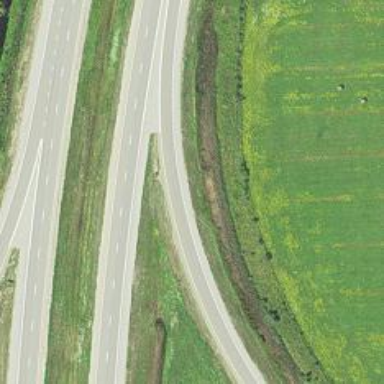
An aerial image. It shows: Asphalt motorway link.